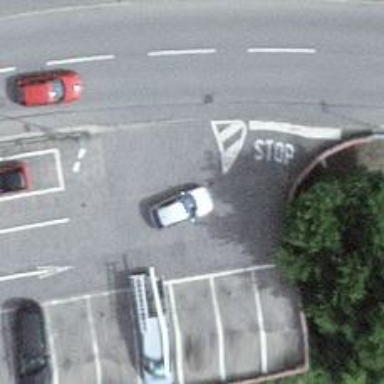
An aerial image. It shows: Road serving as parking aisle.